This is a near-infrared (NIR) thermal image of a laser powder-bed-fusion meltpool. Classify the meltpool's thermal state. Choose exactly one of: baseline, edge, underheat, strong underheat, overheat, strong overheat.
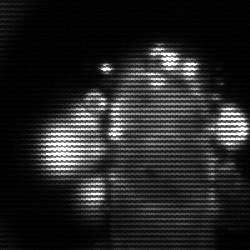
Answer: strong underheat